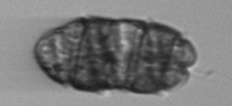
Label: Margalefidinium